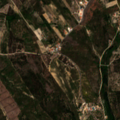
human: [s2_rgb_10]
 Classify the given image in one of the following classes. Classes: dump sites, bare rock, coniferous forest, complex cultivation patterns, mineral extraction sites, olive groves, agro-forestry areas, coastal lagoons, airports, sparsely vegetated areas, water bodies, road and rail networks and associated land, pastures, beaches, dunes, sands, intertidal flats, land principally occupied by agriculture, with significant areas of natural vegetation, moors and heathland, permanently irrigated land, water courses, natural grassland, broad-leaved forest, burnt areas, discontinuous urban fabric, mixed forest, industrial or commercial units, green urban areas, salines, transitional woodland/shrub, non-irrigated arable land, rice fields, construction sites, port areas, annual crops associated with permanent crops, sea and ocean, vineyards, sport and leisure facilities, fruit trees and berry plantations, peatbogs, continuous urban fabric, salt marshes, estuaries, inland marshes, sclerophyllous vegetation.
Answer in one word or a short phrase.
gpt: complex cultivation patterns, agro-forestry areas, broad-leaved forest